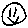
Label: smiley face